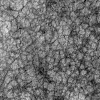
Atmospheric dust classification: not_dusty